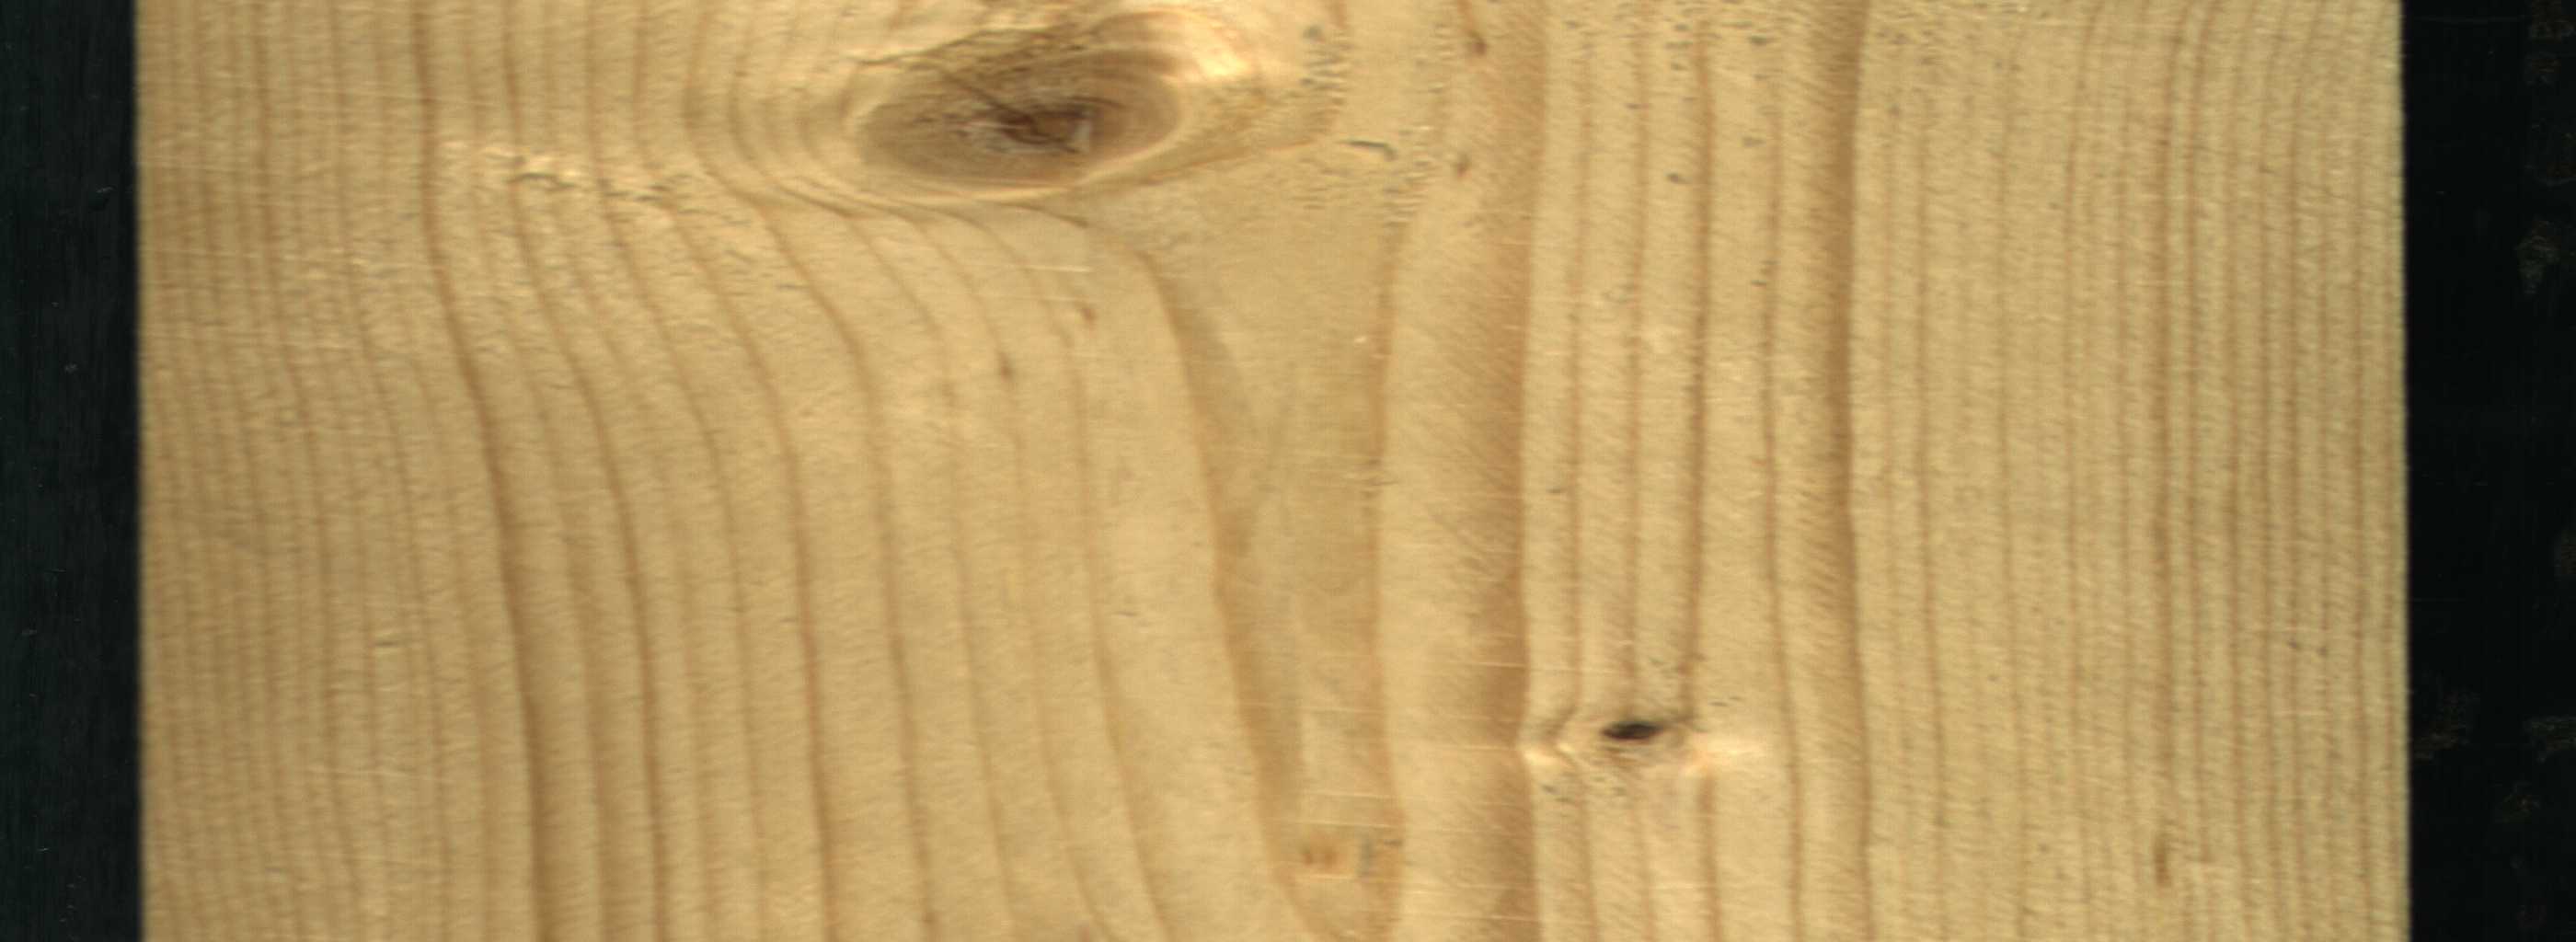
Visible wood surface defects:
Live_Knot
Live_Knot